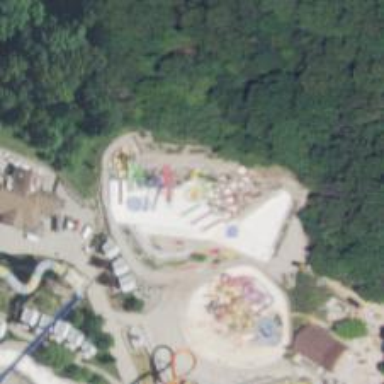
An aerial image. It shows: Water slide attraction.